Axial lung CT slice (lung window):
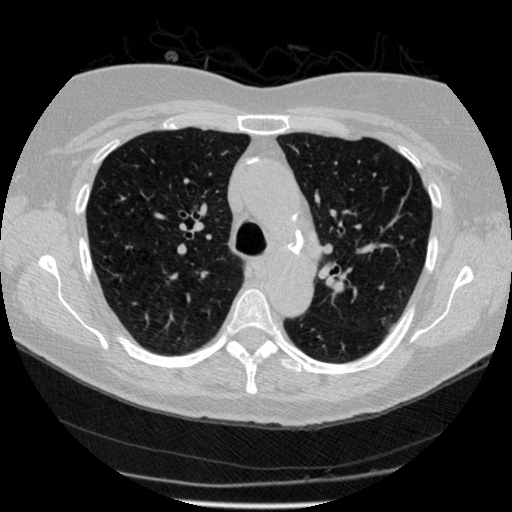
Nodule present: no